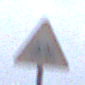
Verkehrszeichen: RadverkehrLinks
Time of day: MorningAfternoon
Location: Outdoor (Nature)
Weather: Overcast
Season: NotSpecified
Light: Natural